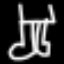
Label: pants